Aerial crown-view tile of a tropical tree (Barro Colorado Island, Panama), acquired 20240716:
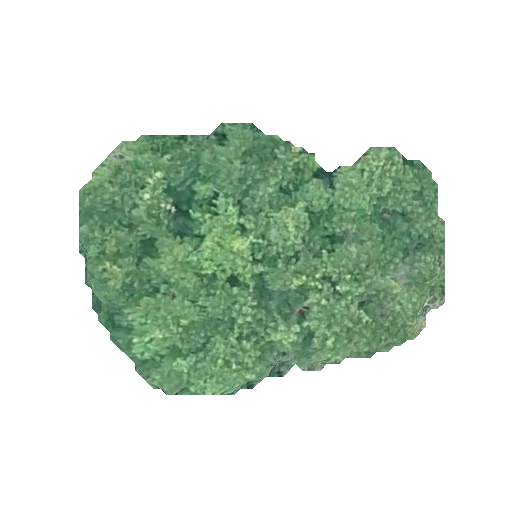
Species: Jacaranda copaia
GBIF accepted scientific name: Jacaranda copaia
Crown area: 120.321 m²